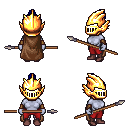
a pixel art fantasy rpg character, female body template, dark elf, purple skin, brown cape, red pants, blue short topknot hairstyle, gold helm, leather bracers, maroon shoes, spear, four views (front, back, left, right), 2x2 character sprite sheet, small pixel art, hard edges, no anti-aliasing